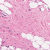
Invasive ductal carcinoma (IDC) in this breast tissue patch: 0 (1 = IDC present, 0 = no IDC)